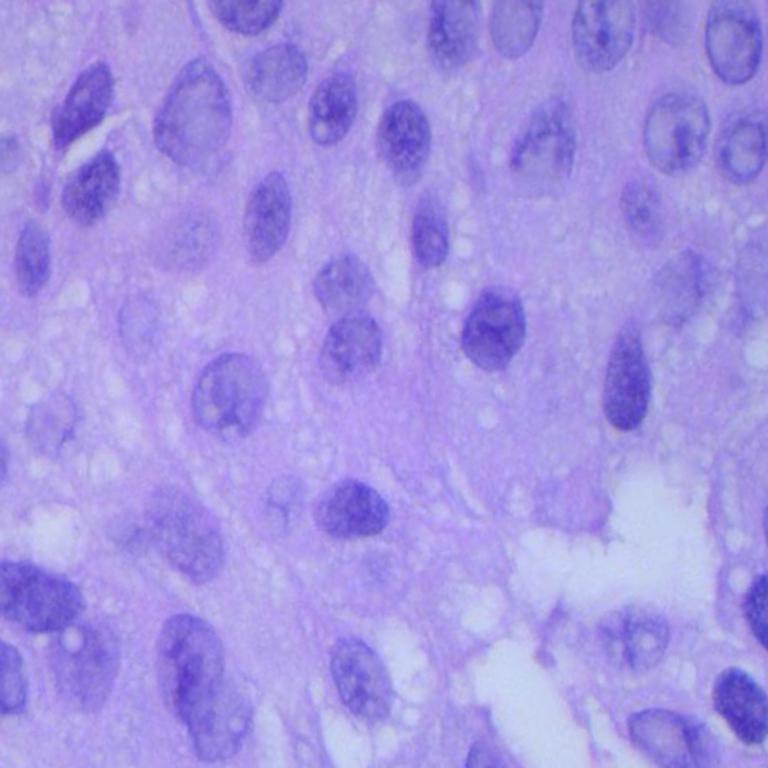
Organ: lung
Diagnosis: squamous carcinomas